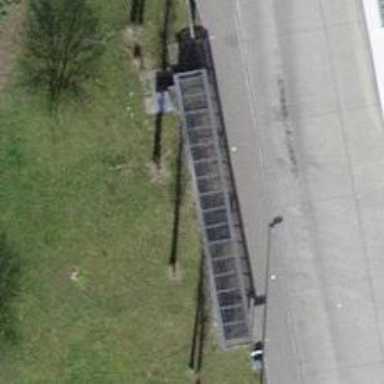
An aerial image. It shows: Bicycle parking area.